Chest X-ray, PA view. Patient: 69 years old, sex F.
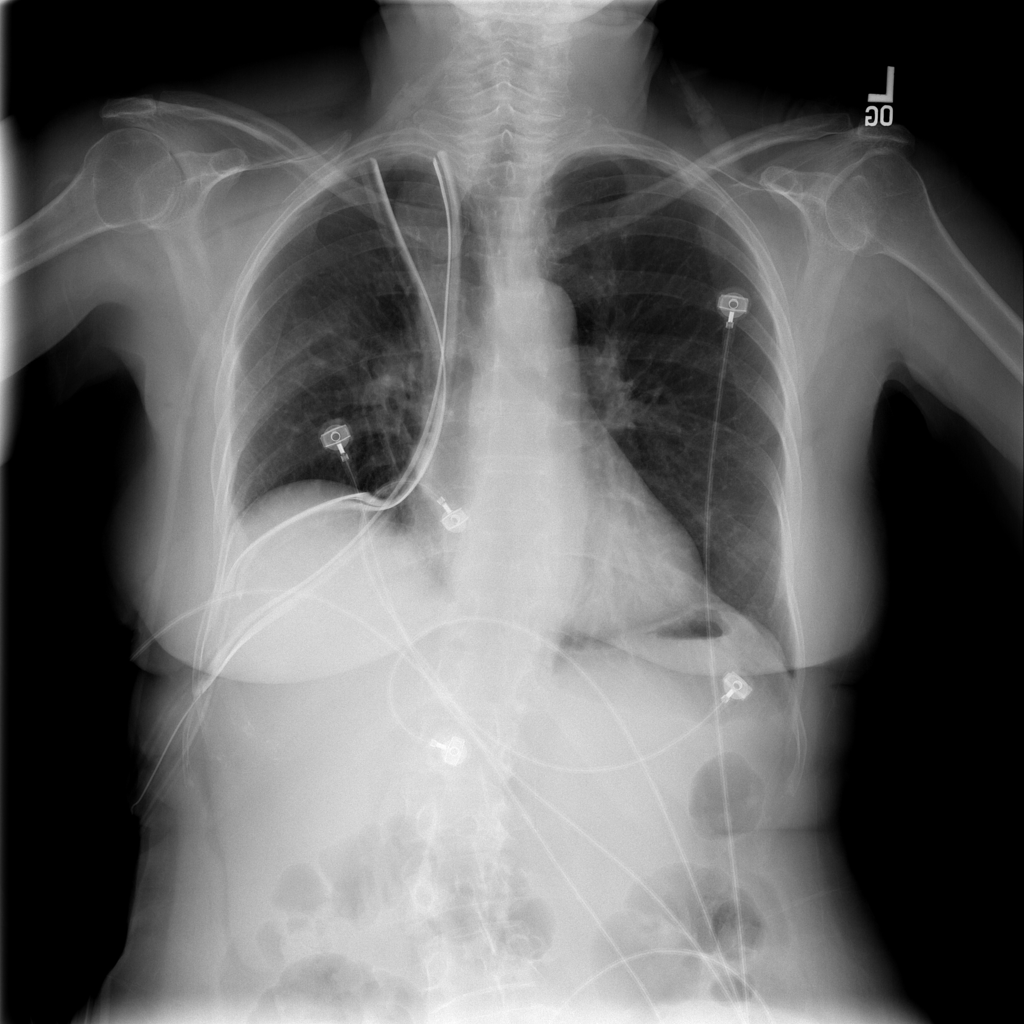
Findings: Emphysema